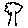
Label: tree